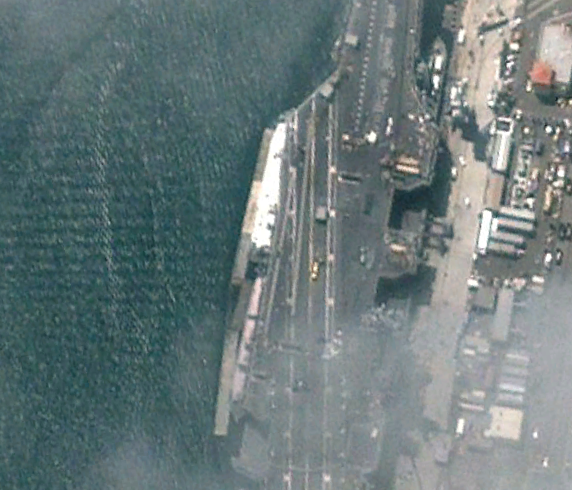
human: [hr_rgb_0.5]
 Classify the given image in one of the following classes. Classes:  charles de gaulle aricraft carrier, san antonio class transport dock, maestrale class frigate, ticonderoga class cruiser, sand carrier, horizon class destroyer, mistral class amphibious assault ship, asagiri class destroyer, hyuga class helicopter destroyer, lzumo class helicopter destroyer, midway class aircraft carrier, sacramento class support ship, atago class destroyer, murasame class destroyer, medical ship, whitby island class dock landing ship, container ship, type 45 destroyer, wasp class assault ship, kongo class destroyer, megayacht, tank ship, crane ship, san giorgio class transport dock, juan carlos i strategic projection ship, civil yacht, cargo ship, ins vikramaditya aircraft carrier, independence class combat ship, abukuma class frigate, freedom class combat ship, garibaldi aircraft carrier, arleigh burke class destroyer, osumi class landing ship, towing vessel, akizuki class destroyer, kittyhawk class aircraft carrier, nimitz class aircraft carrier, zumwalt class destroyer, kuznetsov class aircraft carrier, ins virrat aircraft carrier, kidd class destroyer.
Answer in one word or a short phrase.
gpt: Nimitz class aircraft carrier